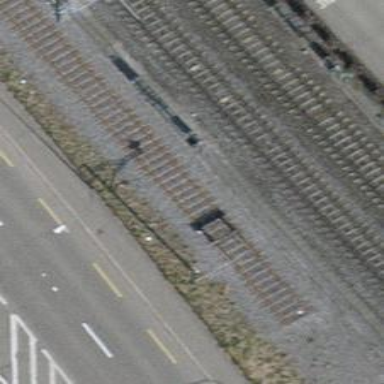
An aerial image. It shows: Railway buffer stop.